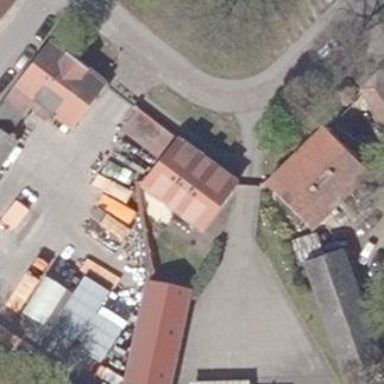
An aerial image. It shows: Gabled roof on residential building.